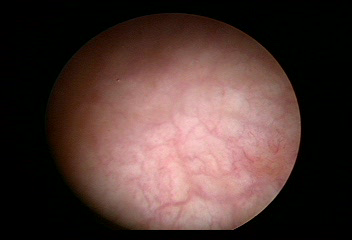
Modality: WLC
Class: Normal mucosa
Bladder cancer association: No